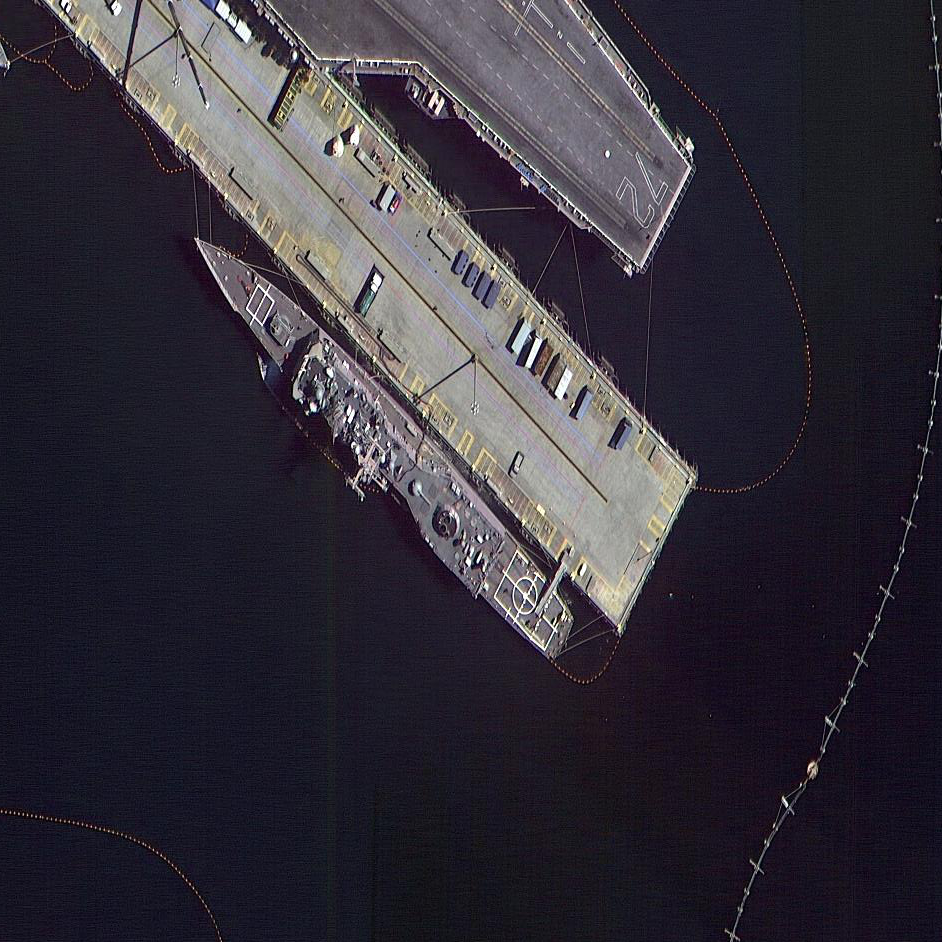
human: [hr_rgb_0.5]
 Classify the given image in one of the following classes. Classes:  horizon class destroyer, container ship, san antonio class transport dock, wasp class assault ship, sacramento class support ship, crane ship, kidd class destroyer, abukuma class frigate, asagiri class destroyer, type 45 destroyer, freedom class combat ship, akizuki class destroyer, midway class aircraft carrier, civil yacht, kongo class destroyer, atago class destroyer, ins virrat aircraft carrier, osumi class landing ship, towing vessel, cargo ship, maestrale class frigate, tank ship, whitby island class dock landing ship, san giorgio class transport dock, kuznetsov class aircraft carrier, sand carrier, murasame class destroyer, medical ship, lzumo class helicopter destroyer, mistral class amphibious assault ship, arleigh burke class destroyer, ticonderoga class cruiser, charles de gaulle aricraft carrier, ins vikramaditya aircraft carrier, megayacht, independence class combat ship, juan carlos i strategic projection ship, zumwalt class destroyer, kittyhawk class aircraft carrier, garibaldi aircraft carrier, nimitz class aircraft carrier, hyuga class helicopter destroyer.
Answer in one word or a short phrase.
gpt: Ticonderoga class cruiser